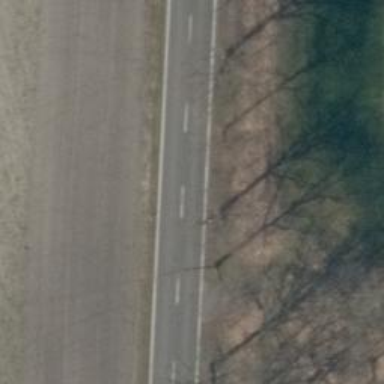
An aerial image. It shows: Secondary road with asphalt surface.